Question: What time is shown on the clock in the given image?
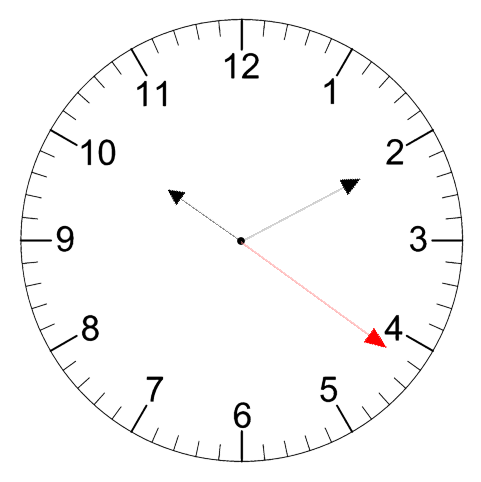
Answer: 10:10:21